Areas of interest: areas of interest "Prosperous Residential Community"
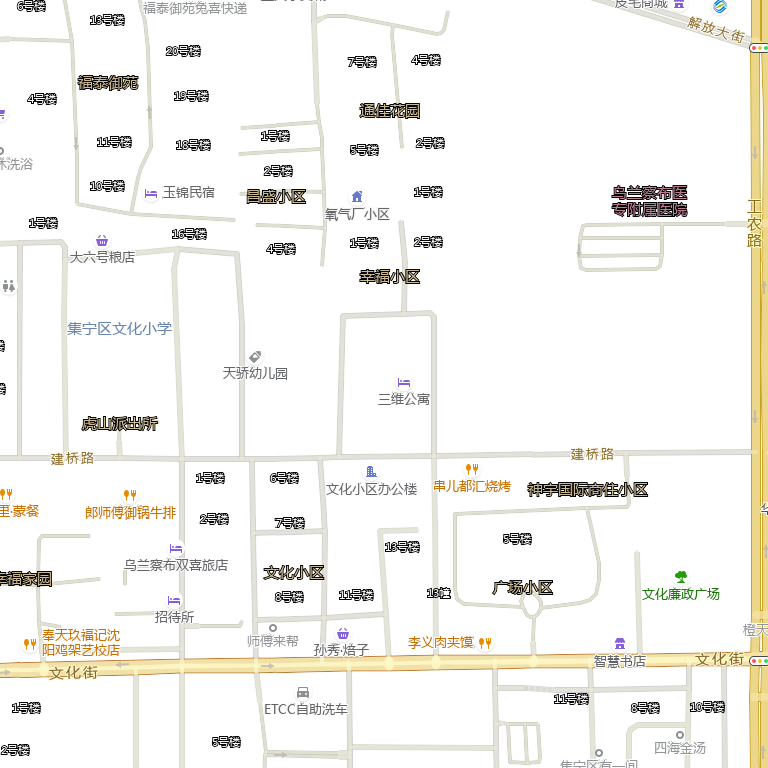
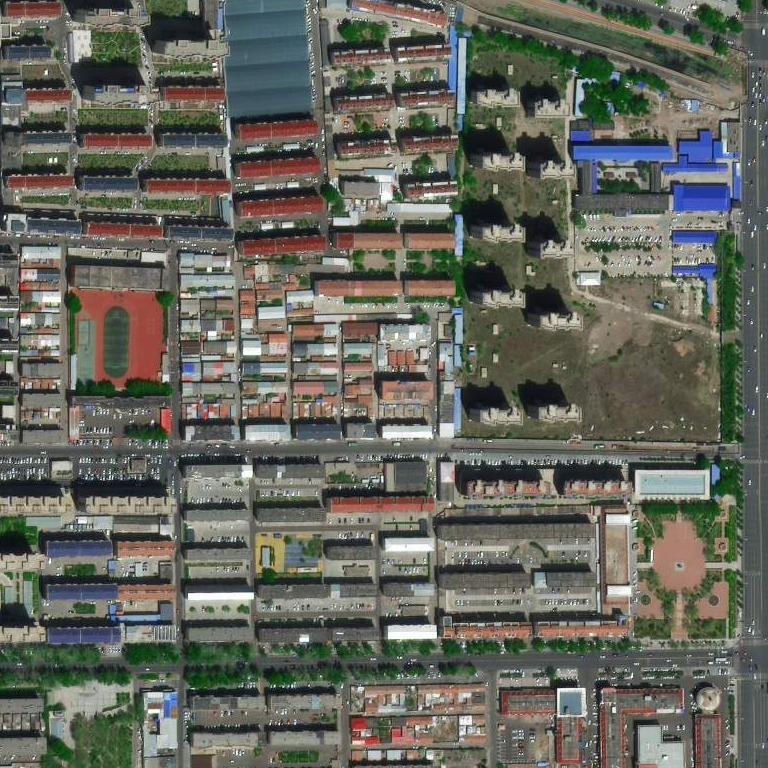